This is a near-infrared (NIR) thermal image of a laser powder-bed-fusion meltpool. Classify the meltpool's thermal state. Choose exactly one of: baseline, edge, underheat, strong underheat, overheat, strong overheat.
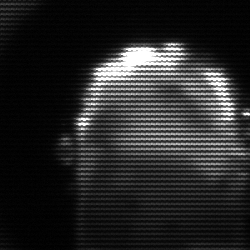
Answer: baseline